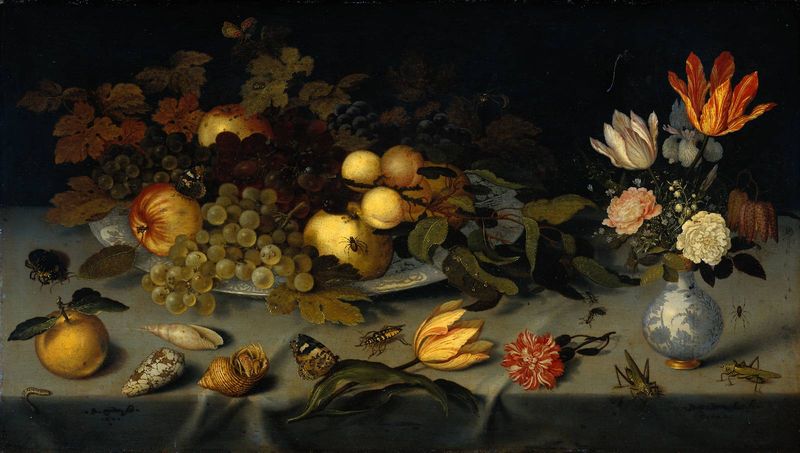
Titel: Stilleben mit Früchten und Blumen
Künstler: Balthasar van der Ast
Standort: Amsterdam
Institution: Rijksmuseum
Schlagwörter: blau, blätter, dunkel, gemälde, laub, schatten, weiß, gelb, grün, blume, blumen, bunt, hintergrund, orange, schwarz, tisch, blüte, blüten, obst, rose, rosen, rot, tier, tiere, malerei, barock, falten, schale, teller, tod, holland, niederlande, tischdecke, tischtuch, decke, pflanzen, fliegen, feigen, früchte, keramik, stilleben, stillleben, trauben, vase, apfel, äpfel, blumenvase, düster, querformat, essen, tulpen, wein, falte, fliege, blumenstrauß, strauß, birne, quitte, tischkante, tulpe, nature morte, birnen, vanitas, porzellan, insekten, nelke, schmetterling, obstschale, weintrauben, verwelkt, iris, schwertlilie, verwest, verwesung, pfirsich, vergänglich, weinlaub, muschel, aprikose, muscheln, pfirsiche, schnecke, traube, weinblätter, weintraube, käfer, nelken, schnecken, niederland, raupe, schneckenhaus, falter, feige, krebs, ungeziefer, weinblatt, pflaumen, taub, spinnen, wurm, endlichkeit, heuschrecke, spinne, quitten, oberflächen, mistkäfer, grashüpfer, vanitas motiv, mirabellen, grillen, verwesen, teixture, schaben, marille, mandarinen, widerlich, schleierkraut, heuschrecken, ahornblatt, ahornblätter, chinesische porzellan, heupferdchen, pfrisiche, salbeiblätter, schabe, case, instekten, grashüppfer, grashüper